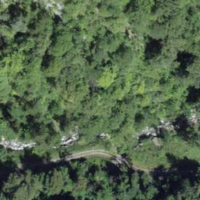
EUNIS habitat code: 41
Species observed at this site:
Cirsium vulgare